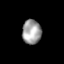
Tissue: skin
Cell type: T cells
Senescence score: 0.2844
Nuclear area (px): 454
Mean DAPI intensity: 159.077